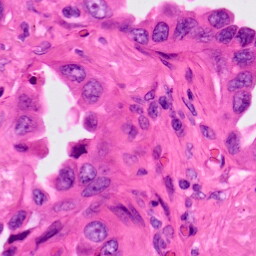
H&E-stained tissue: Lung